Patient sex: M
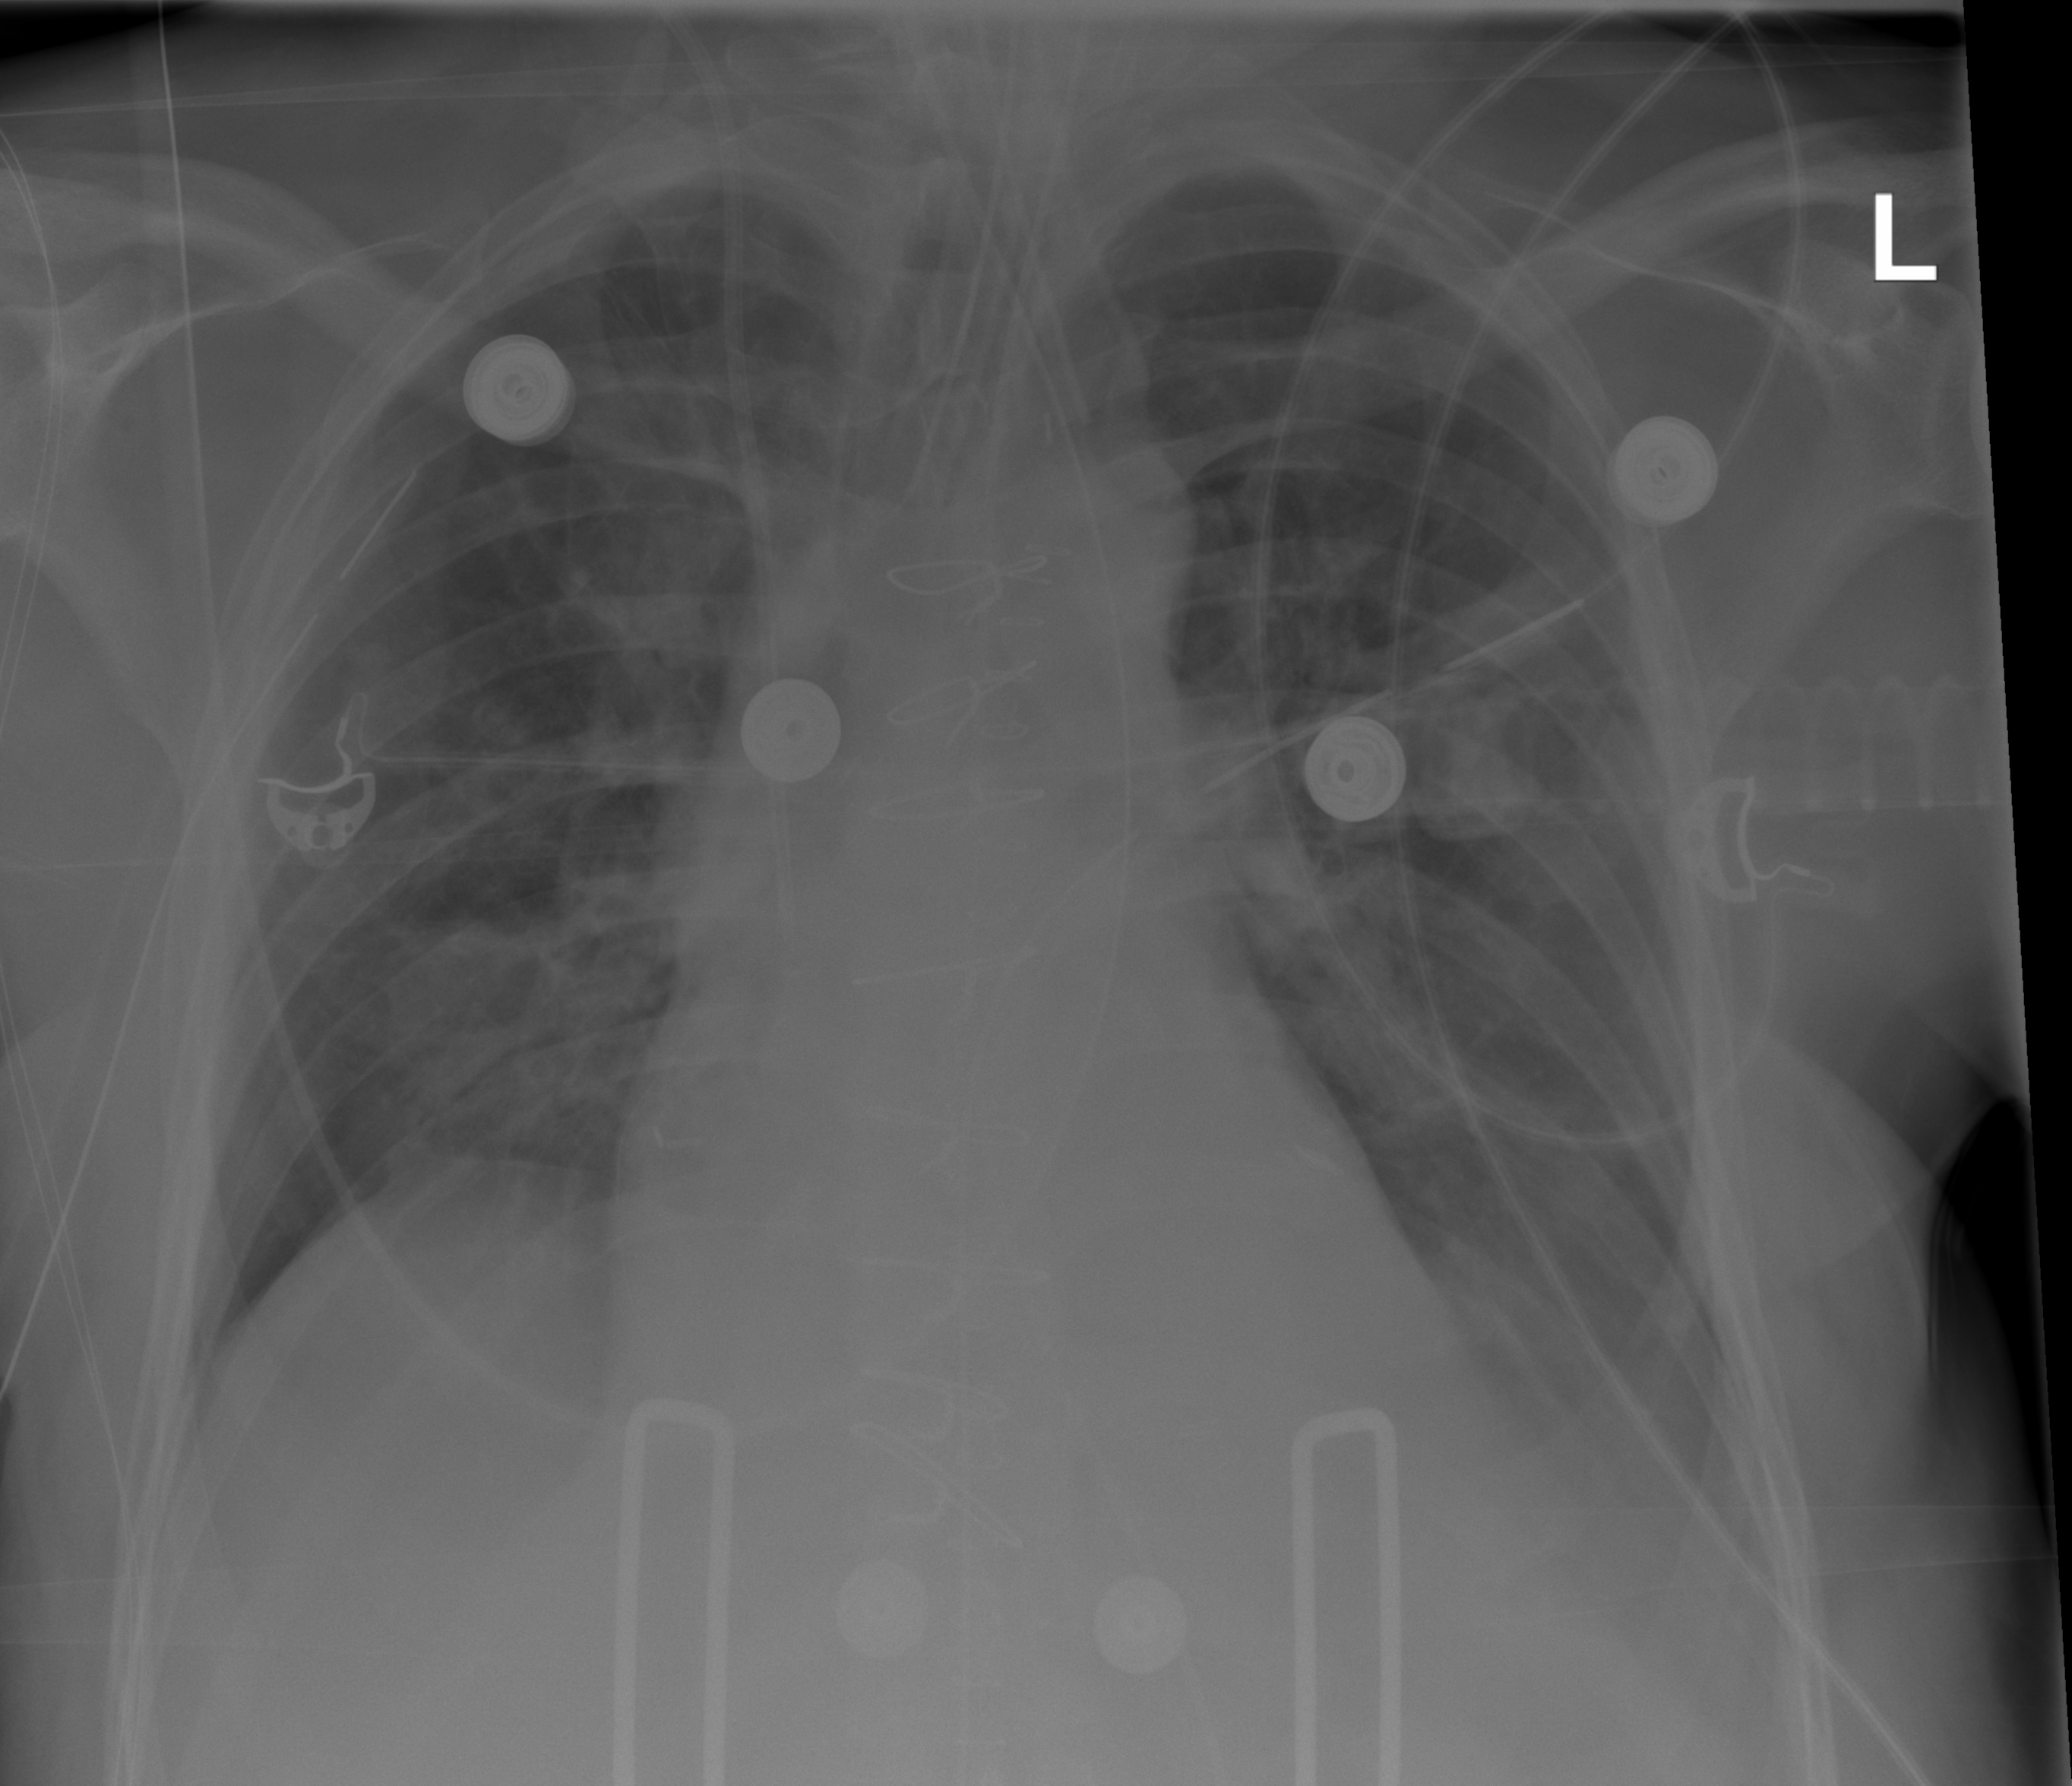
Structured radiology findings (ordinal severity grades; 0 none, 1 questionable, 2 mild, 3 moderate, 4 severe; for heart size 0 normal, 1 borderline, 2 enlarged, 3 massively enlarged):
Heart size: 2
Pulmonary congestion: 0
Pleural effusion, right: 0
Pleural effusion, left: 2
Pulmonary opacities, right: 2
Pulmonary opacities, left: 0
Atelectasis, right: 2
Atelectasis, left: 2